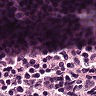
Metastatic tissue present: no